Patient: sex F, age 73
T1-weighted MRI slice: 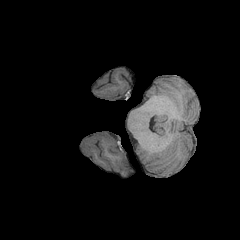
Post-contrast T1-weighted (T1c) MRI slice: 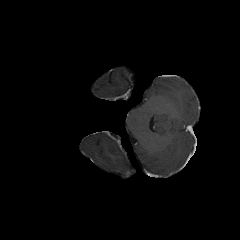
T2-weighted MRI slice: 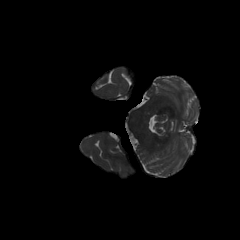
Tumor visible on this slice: no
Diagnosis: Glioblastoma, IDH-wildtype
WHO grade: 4